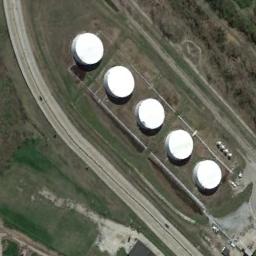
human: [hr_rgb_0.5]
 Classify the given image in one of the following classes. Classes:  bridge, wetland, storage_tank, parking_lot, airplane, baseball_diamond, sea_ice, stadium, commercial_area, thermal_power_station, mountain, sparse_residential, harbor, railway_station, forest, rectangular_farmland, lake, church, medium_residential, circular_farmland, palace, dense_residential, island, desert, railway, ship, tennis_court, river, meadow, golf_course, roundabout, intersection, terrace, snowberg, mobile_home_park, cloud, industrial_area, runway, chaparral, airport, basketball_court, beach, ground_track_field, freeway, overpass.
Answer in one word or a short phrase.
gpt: storage_tank